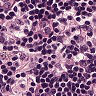
Metastatic tissue present: no